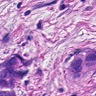
Metastatic tissue present: yes